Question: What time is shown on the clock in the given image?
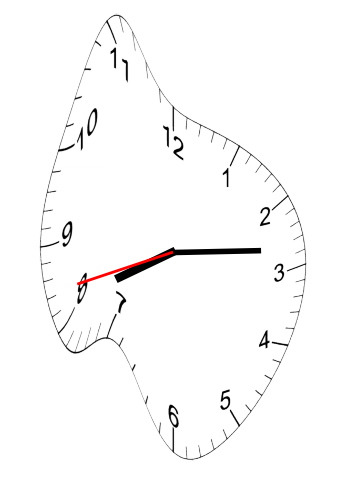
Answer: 08:13:42